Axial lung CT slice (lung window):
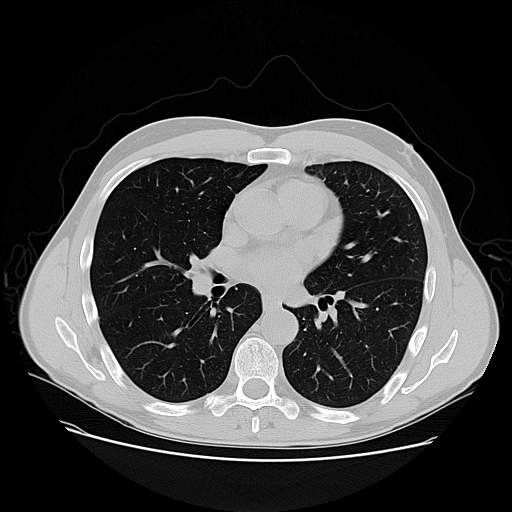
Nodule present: no